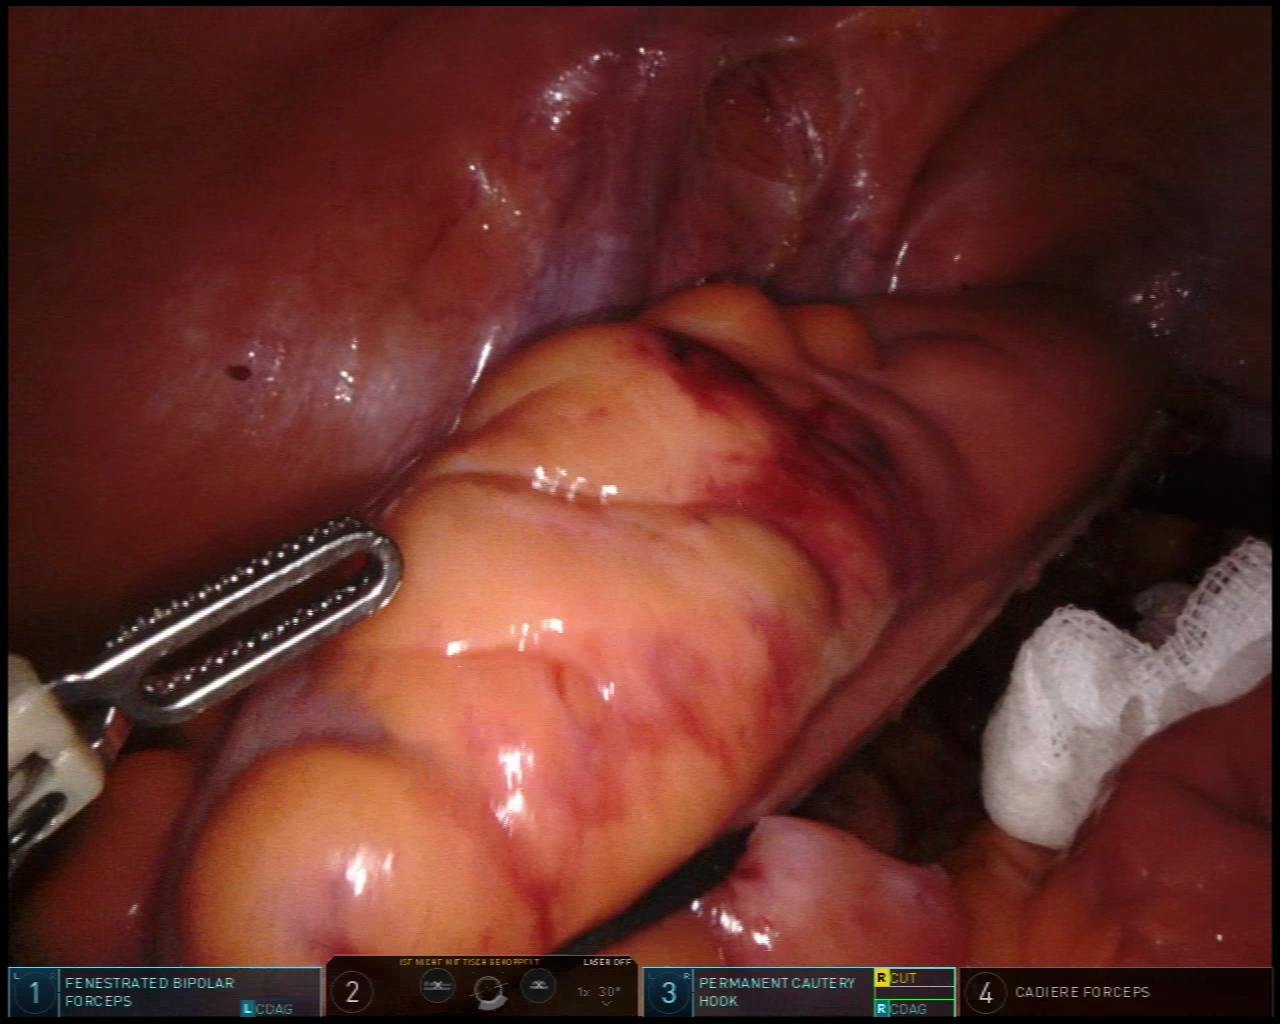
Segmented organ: small_intestine
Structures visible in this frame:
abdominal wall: yes
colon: yes
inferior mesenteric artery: no
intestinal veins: no
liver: no
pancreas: no
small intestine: yes
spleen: no
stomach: no
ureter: no
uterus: no
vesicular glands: no